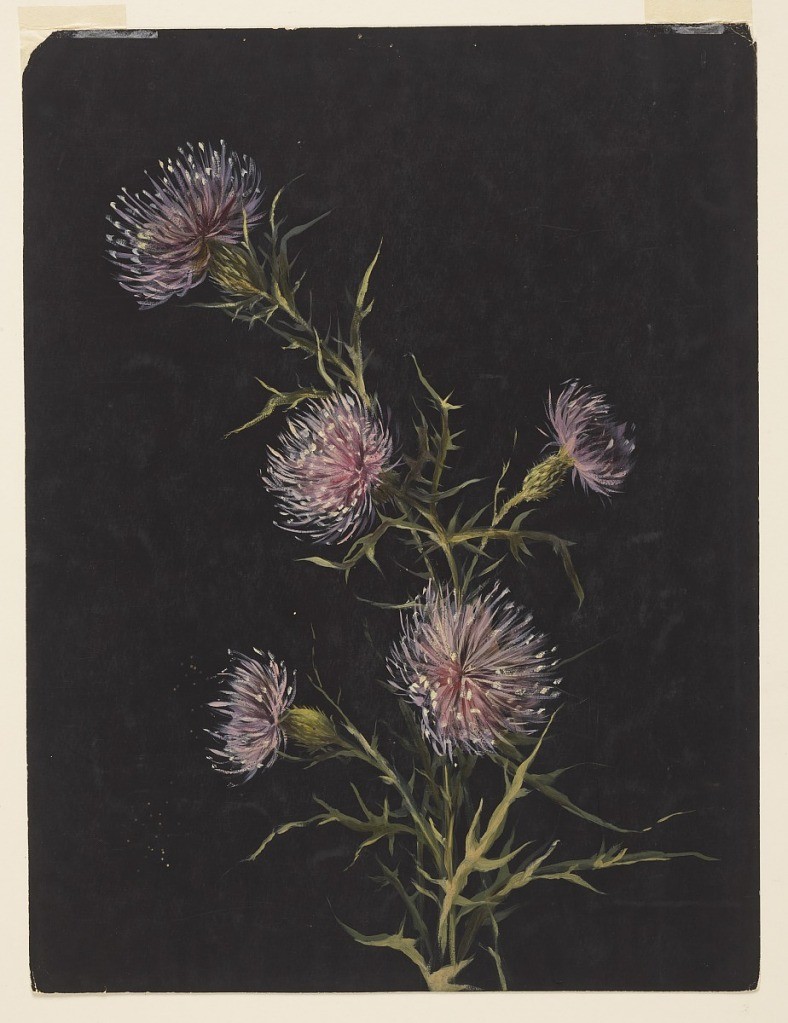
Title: Study of Thistles
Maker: Sophia L. Crownfield, American, 1862–1929
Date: ca. 1890
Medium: Brush and oil on black paper
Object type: Drawing
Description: Vertical sheet depicting a stalk of thistles with five blossoms and leaves.